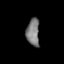
Tissue: prostate
Cell type: T cells
Senescence score: 0.3317
Nuclear area (px): 348
Mean DAPI intensity: 122.371